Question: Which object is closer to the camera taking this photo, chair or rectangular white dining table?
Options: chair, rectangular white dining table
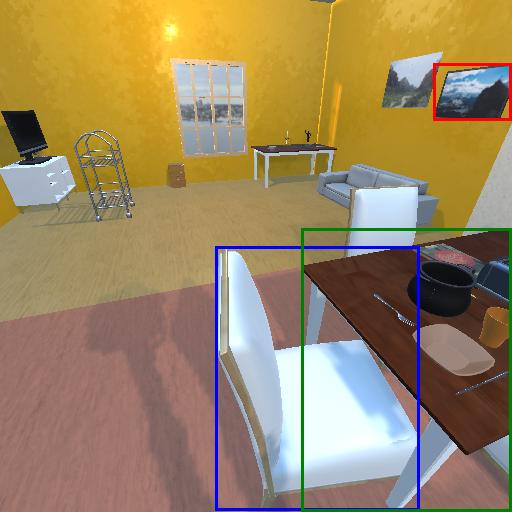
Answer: chair